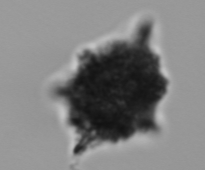
Label: Dictyocha